17 世纪荷兰数学家舒腾设计了多种圆锥曲线规，其中的一种如图 1 所示。四根等长的杆用铰链首尾链接，构成菱形 \(LF_2KQ\)。带槽杆 \(QF_1\) 长为 \(2\sqrt{2}\)，点 \(F_1\)，\(F_2\) 间的距离为 2，转动杆 \(QF_1\) 一周的过程中始终有 \(|QE|=|EF_2|\)。点 \(M\) 在线段 \(F_1F_2\) 的延长线上，且 \(|MF_2|=1\)。

\noindent
(1) 建立如图 2 所示的平面直角坐标系，求出点 \(E\) 的轨迹 \(\Gamma\) 的方程；
\noindent
(2) 过点 \(F_2\) 的直线 \(l_1\) 与 \(\Gamma\) 交于 \(A,B\) 两点。记直线 \(MA,MB\) 的斜率为 \(k_1,k_2\)，证明：\(k_1 + k_2\) 为定值；
\noindent
(3) 过点 \(M\) 作直线 \(l_2\) 垂直于直线 \(F_1F_2\)，在 \(l_2\) 上任取一点 \(N\)，对于 (2) 中的 \(A,B\) 两点，试证明：直线 \(NA, NF_2, NB\) 的斜率成等差数列。
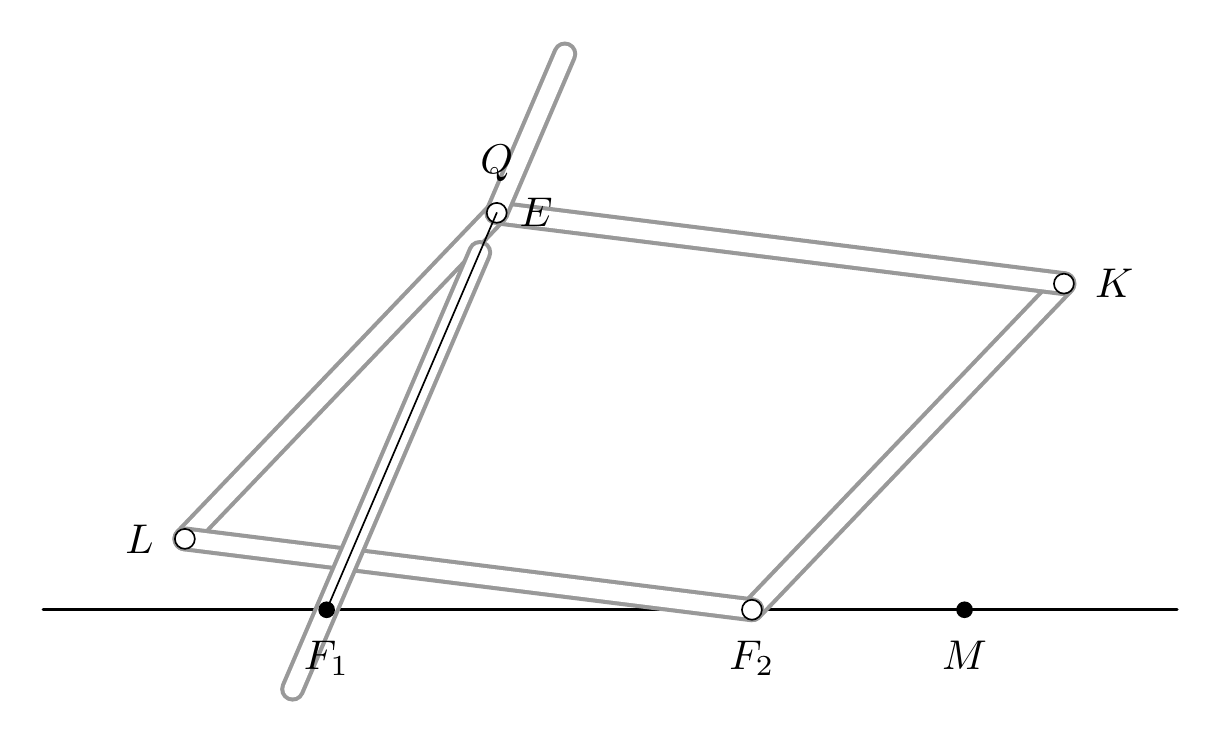
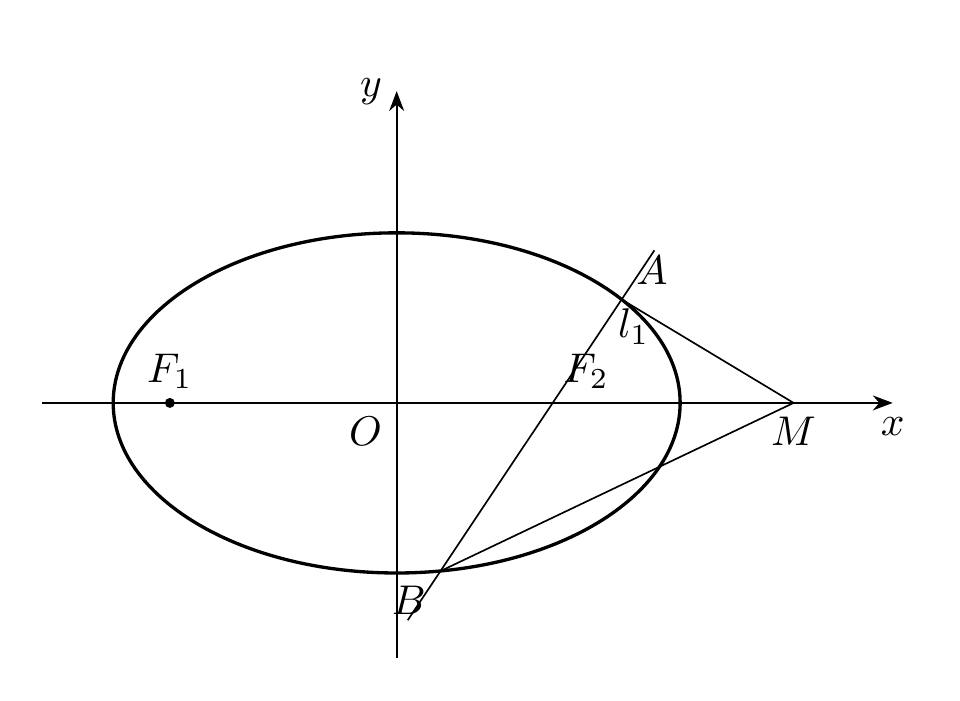
【解答】
\noindent
【答案】(1) \(\frac{x^2}{2} + y^2 = 1\)
\noindent
(2) 证明见解析
\noindent
(3) 证明见解析
\noindent
【知识点】根据韦达定理求参数、椭圆中的定值问题、利用椭圆定义求方程、等差中项的应用
\noindent
【分析】(1) 根据已知可得 \(|EF_1| + |EF_2| = 2\sqrt{2} > 2\)，即可得出轨迹为椭圆。根据已知求出 \(a,b,c\)，即可得出答案；
\noindent
(2) (i) 当直线 \(l_1\) 斜率存在时，设 \(l_1: y = k(x-1)\)。联立直线与椭圆的方程，根据韦达定理得出坐标关系，表示出 \(k_1,k_2\)，整理化简，即可得出 \(k_1 + k_2 = 0\)；(ii) 当直线 \(l_1\) 斜率不存在时，根据对称性也可求出 \(k_1 + k_2 = 0\)，即可得出证明；
\noindent
(3) 设点 \(N\) 坐标为 \((2,t)\)，\(k_{NF_2} = t\)。(i) 当直线 \(l_1\) 斜率存在时，表示出 \(k_{NA},k_{NB}\)，根据韦达定理化简整理可得 \(k_{NA} + k_{NB} = 2t = 2k_{NF_2}\)；(ii) 当直线 \(l_1\) 斜率不存在时，求出 \(A,B\) 的坐标，即可得出答案。
\noindent
【详解】(1) 由已知可得，\(|EF_1| + |EF_2| = |EF_1| + |QE| = |QF_1| = 2\sqrt{2}\)，
又 \(|F_1F_2| = 2 < 2\sqrt{2}\)，
所以，点 \(E\) 的轨迹为以 \(F_1\)，\(F_2\) 为焦点的椭圆。
设椭圆的方程为 \(\frac{x^2}{a^2} + \frac{y^2}{b^2} = 1(a > b > 0)\)，
则 \(2a = 2\sqrt{2}\)，所以 \(a = \sqrt{2}\)，
\(2c = 2\)，\(c = 1\)，\(b^2 = a^2 - c^2 = 1\)，
所以，点 \(E\) 的轨迹方程为 \(\frac{x^2}{2} + y^2 = 1\)。
\noindent
(2) (i) 当直线 \(l_1\) 斜率存在时，

设 \(l_1: y = k(x-1)\)，
联立直线与椭圆方程
\[
\begin{cases}
\frac{x^2}{2} + y^2 = 1 \\
y = k(x-1)
\end{cases}
\]
【点睛】思路点睛：小问 (2) 中，当直线斜率存在时，设出直线方程，与椭圆联立然后与根据韦达定理，化简整理，即可得出证明。
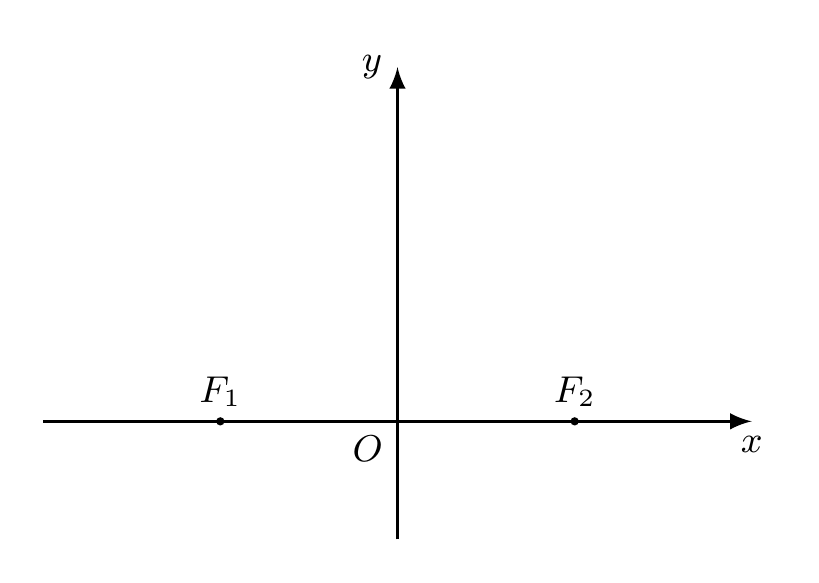